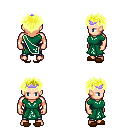
a pixel art fantasy rpg character, male body template, human, light skin, sash dress, metal pants, gold bedhead hairstyle, purple tiara, brown slippers, four views (front, back, left, right), 2x2 character sprite sheet, small pixel art, hard edges, no anti-aliasing